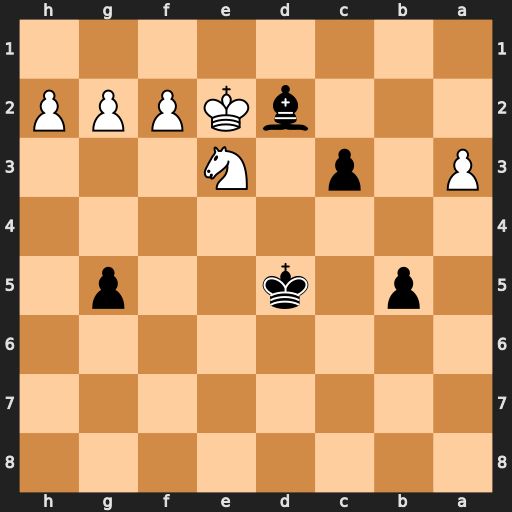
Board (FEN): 8/8/8/1p1k2p1/8/P1p1N3/3bKPPP/8
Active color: b
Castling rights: -
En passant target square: -
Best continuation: Bxe3 fxe3 Kc4 Kd1 Kb3 Kc1 Kxa3